Field crop: maize
Growth stage: 2
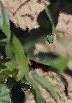
Species: maize